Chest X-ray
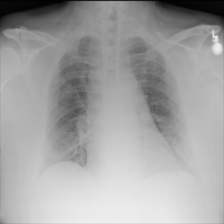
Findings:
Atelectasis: negative
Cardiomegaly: negative
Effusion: negative
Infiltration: negative
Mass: negative
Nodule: negative
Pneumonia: negative
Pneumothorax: negative
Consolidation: negative
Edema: negative
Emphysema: negative
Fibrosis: negative
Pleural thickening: negative
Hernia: negative